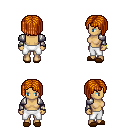
a pixel art fantasy rpg character, female body template, human, tanned skin, steel arm armor, white pants, dark blonde pageboy hairstyle, bracelets, brown slippers, four views (front, back, left, right), 2x2 character sprite sheet, small pixel art, hard edges, no anti-aliasing